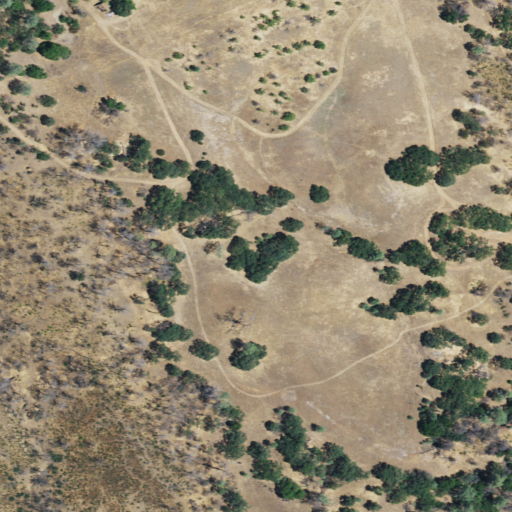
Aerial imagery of plain(s) in California named Martin Flat containing grassland, shrub, and open development